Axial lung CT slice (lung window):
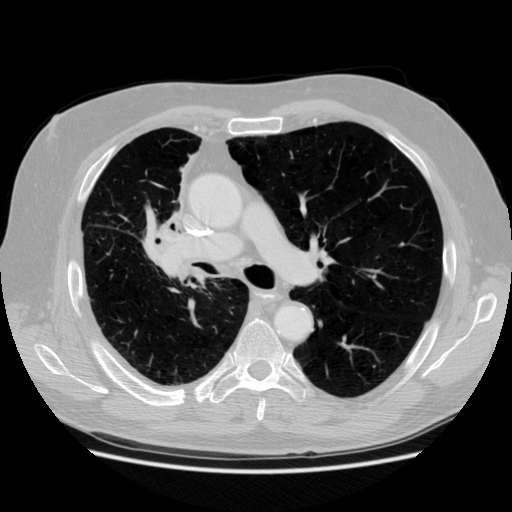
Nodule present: no